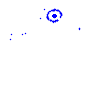
Particle: pion